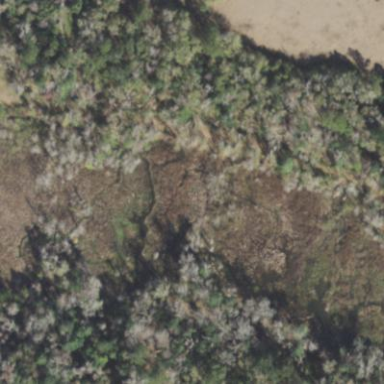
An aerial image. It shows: Marshy wetland area.